Question: Hi guys I am currently learning Java and I'm trying to make a program that you can use too book motel rooms. I'm trying to create a method to search the amount of days a guest needs and then check the days and units that are free. I'm using a 2D array of an array of an array.
'''
public void doSearch() {
this.redisplay();
int daysWanted = UI.askInt("Number of days required");
int days = 0;
for(int i = 0; i < NUM_UNITS; i++){
for(int j = 0; j < NUM_DAYS; j++){
if(bookings[i][j] == null){
days++;
if(daysWanted >= days && this.bookings[i] == this.bookings[i]){
this.displayCell (i, j, Color.red);
}
}
}
}
}
'''

here is what the program looks like currently, and what i have shown above is the method i am trying to do. What my problem is, when i type in how many days, it checks if the available unit is free for that many days, but i want it to be consequtive. How would i go about this? any help is appreciated, thanks :)
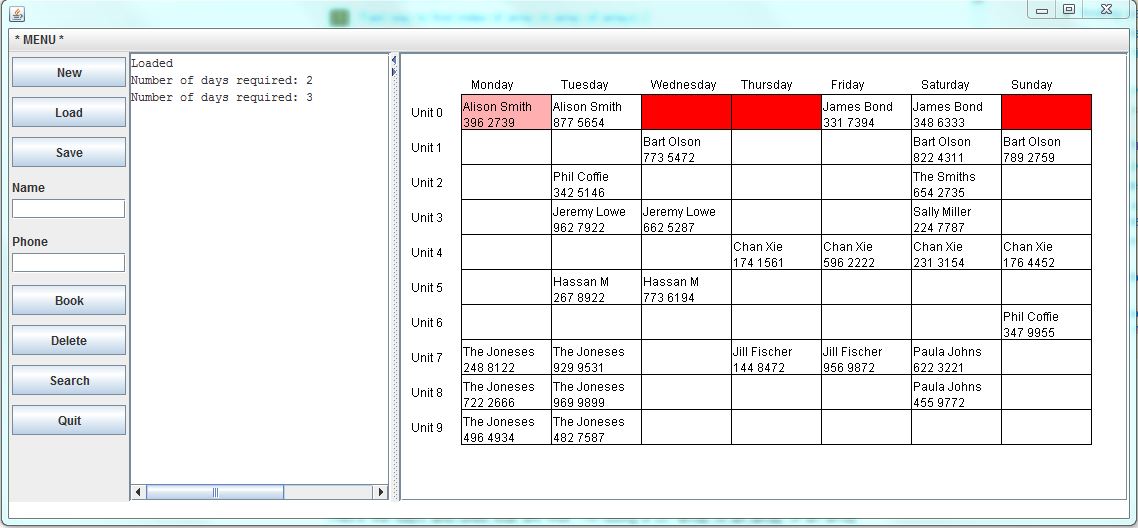
Answer: change this :
'''
for(int j = 0; j < NUM_DAYS; j++){
if(bookings[i][j] == null){
days++;
if(daysWanted >= days && this.bookings[i] == this.bookings[i]){
this.displayCell (i, j, Color.red);
}
}
}
'''
to something like this:
'''
days = 0;
int[] daysWeWant = new int[daysWanted];
for(int j = 0; j < NUM_DAYS; j++){
if(bookings[i][j] == null){
daysWeWant[days] = j;
days++;
if(daysWanted == days){
break;
}
}
else{
days = 0;
int[] daysWeWant = new int[daysWanted];
}
}
if(days== daysWanted ){
for(int j = 0 ; j< daysWanted; j++){
int day = daysWeWant [j];
this.displayCell (i, day , Color.red);
}
}
'''
If you do this it makes days zero if one day is not avaiable and continue to search again.